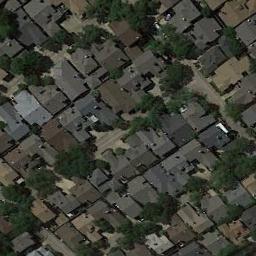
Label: dense_residential